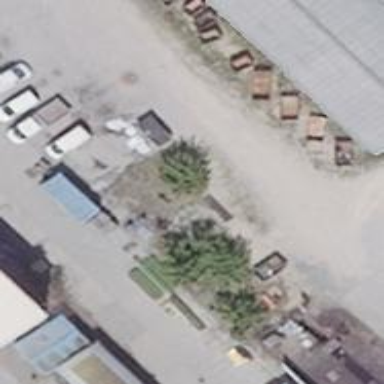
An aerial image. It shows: Abandoned railway yard.